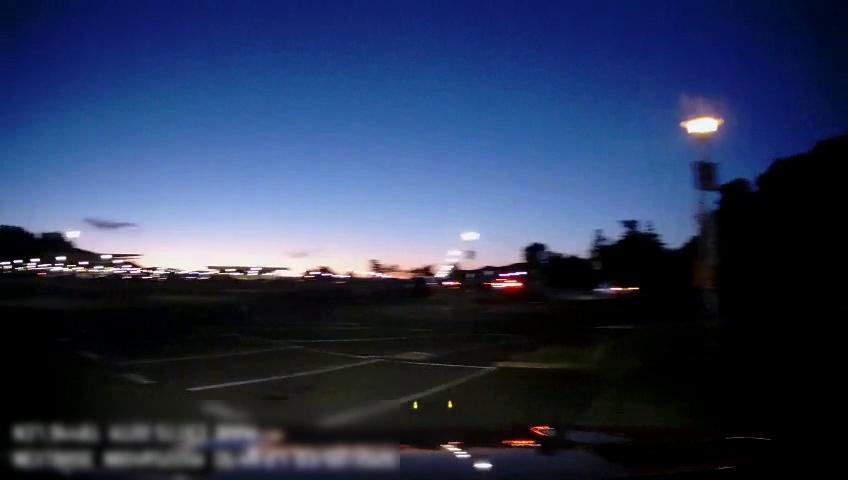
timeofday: Night
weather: Other
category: Drivable Space
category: Vehicles | Car
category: Traffic | Signs